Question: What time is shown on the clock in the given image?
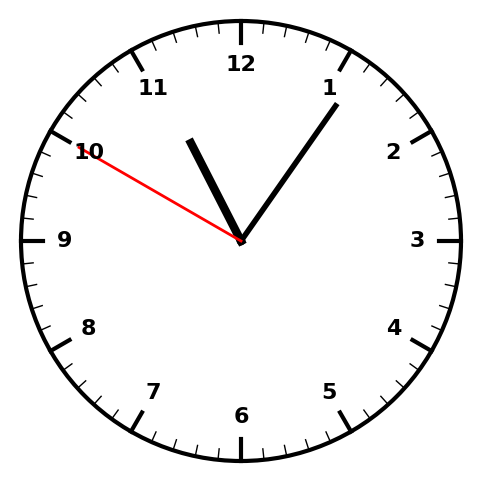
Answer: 11:05:50